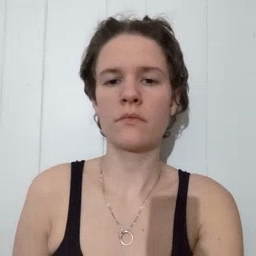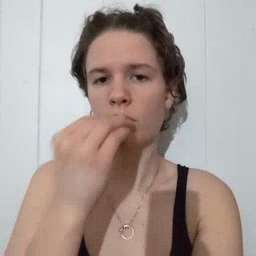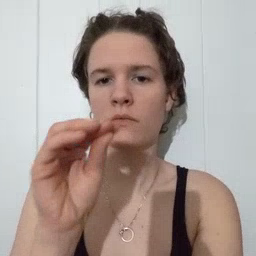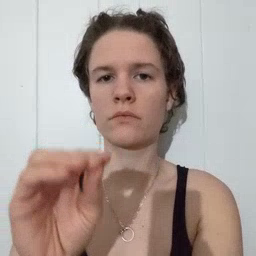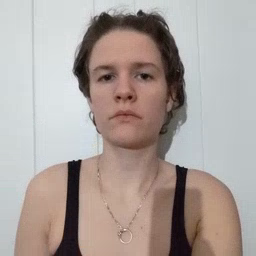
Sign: kiss